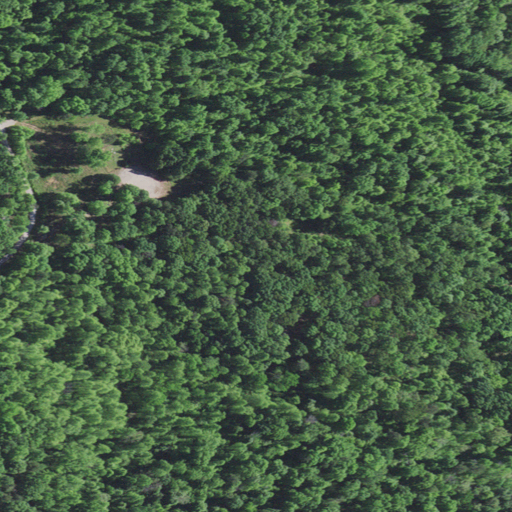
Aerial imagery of ridge(s) in Kentucky named Betsy Ridge containing deciduous forest, open development, and low intensity development